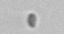
Label: nanoplankton_mix